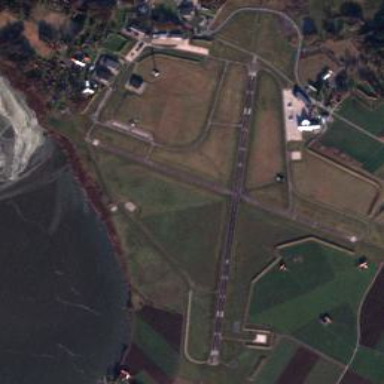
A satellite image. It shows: Asphalt runway at the airport area.